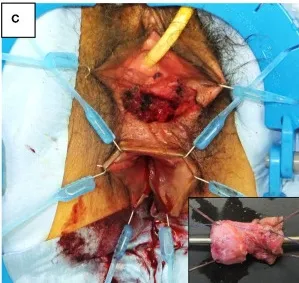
Surgical procedure of rectoperineal fistula repair. (C) Fistula tract is completely excised from the rectovaginal septum. Small box, macroscopic feature of fistula tract (2 x 1 cm).
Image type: medical_photograph (other_medical_photograph)